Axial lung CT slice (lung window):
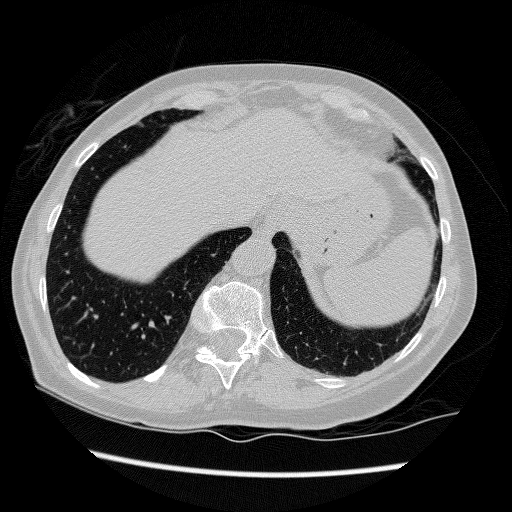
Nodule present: no